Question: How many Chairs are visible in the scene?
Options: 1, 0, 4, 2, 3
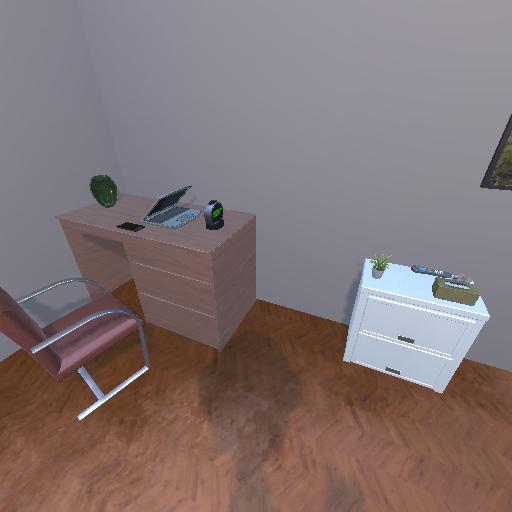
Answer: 1